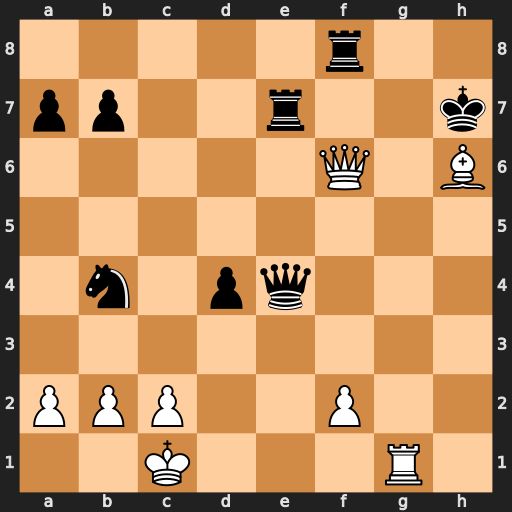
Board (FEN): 5r2/pp2r2k/5Q1B/8/1n1pq3/8/PPP2P2/2K3R1
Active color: w
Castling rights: -
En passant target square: -
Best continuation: Rg7+ Rxg7 Qxg7#